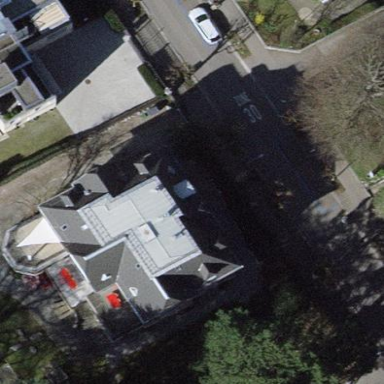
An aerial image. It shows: Building.